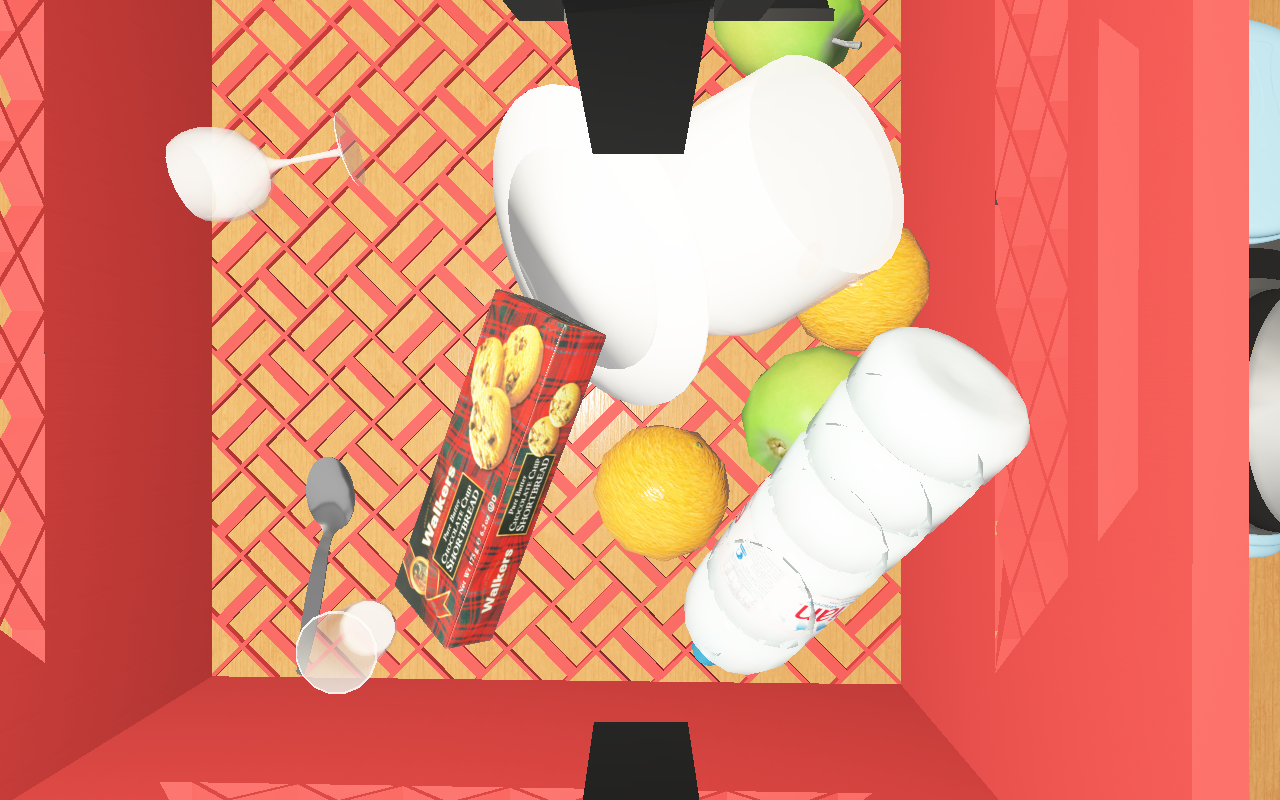
Objects in the scene:
carafe
water bottle
apple
apple
orange
orange
spoon
glass
cereal box
cereal box